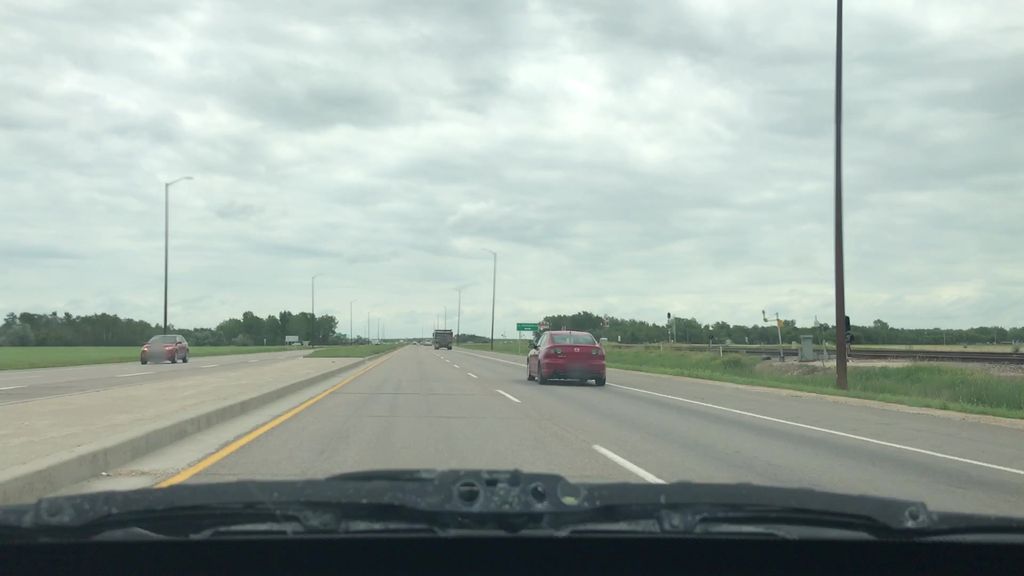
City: winnipeg